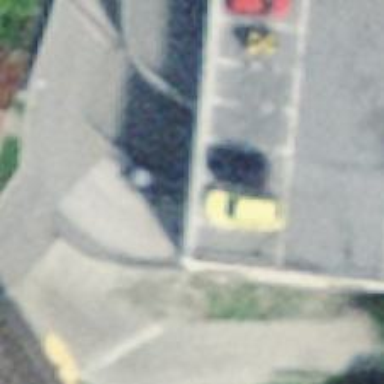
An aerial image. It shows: Parking entrance.